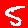
Digit: 5